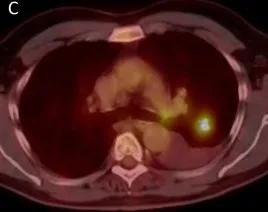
PET-CT scans from initial presentation in october 2021. (A, B) The patient presents with a 18F-fluourodeoxyglucose (FDG)-positive lesion in the left superior lobe and an ipsilateral pleural effusion.
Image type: radiology (pet)